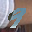
Label: 9